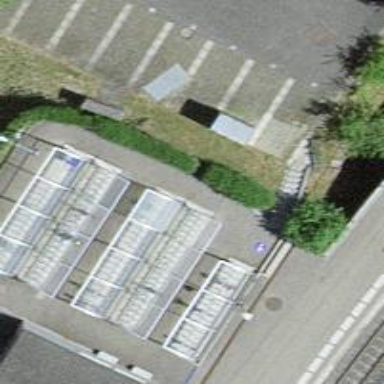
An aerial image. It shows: Bicycle parking area with stands available.